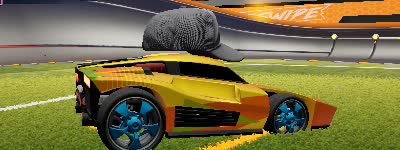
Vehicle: breakout